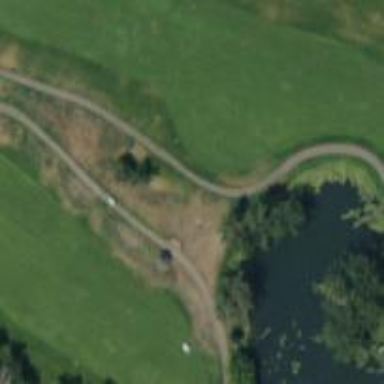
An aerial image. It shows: Well-maintained grassy area designated for golfing. It is mown fairway used for the sport of golf.